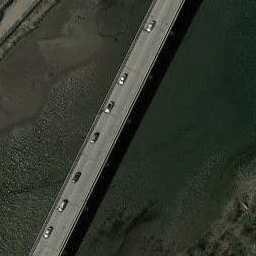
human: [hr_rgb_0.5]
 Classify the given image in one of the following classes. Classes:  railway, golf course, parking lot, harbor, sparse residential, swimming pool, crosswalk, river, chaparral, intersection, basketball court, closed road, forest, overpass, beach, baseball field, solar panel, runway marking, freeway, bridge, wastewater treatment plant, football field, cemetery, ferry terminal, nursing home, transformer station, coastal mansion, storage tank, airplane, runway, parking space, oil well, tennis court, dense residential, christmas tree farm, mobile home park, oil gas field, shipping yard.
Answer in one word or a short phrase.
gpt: bridge